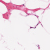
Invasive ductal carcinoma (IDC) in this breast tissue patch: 0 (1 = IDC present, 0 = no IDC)